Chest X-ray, PA view. Patient: 27 years old, sex M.
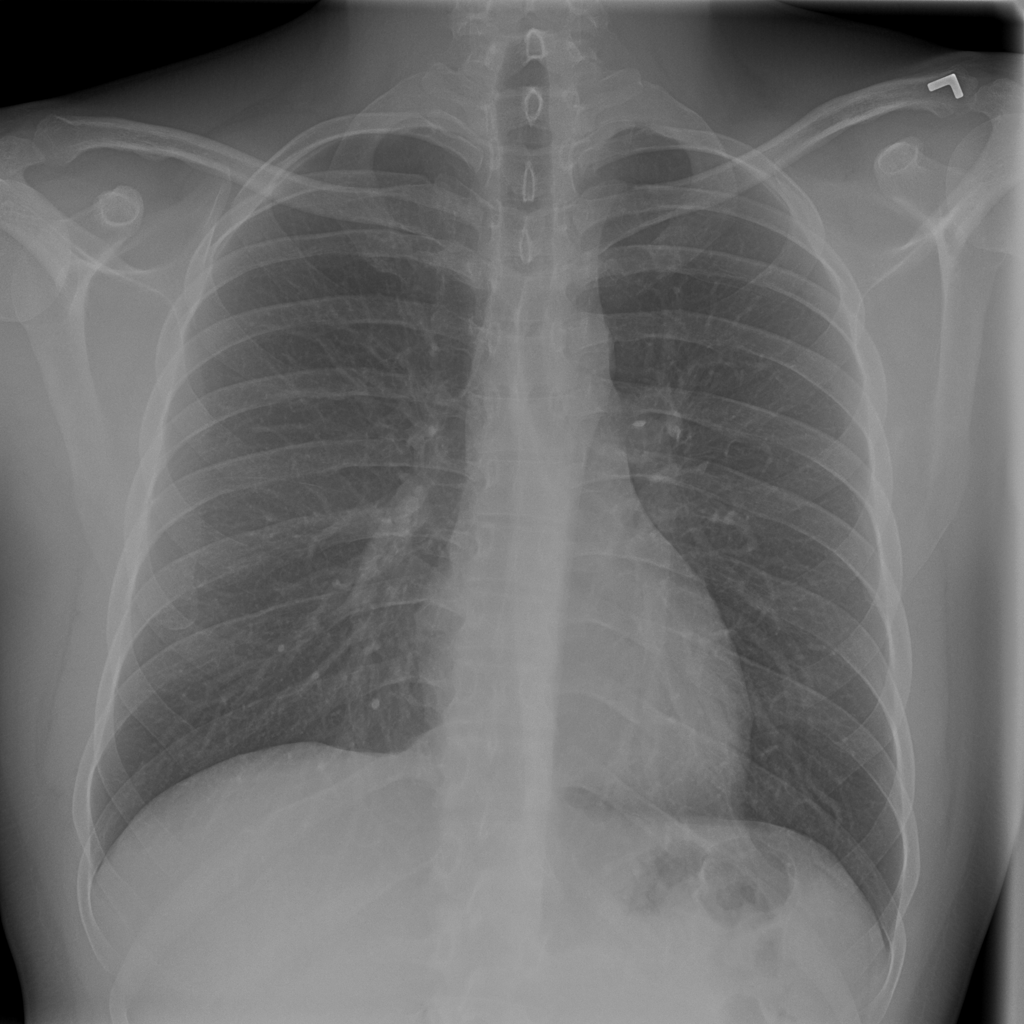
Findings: No Finding